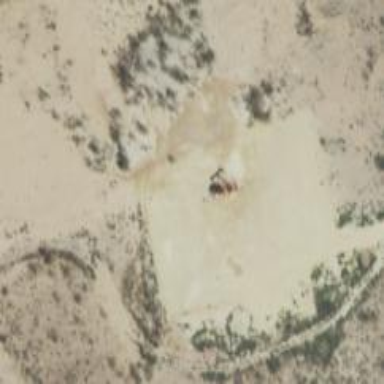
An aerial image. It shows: Petroleum well.